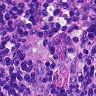
Metastatic tissue present: no